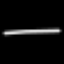
Label: line